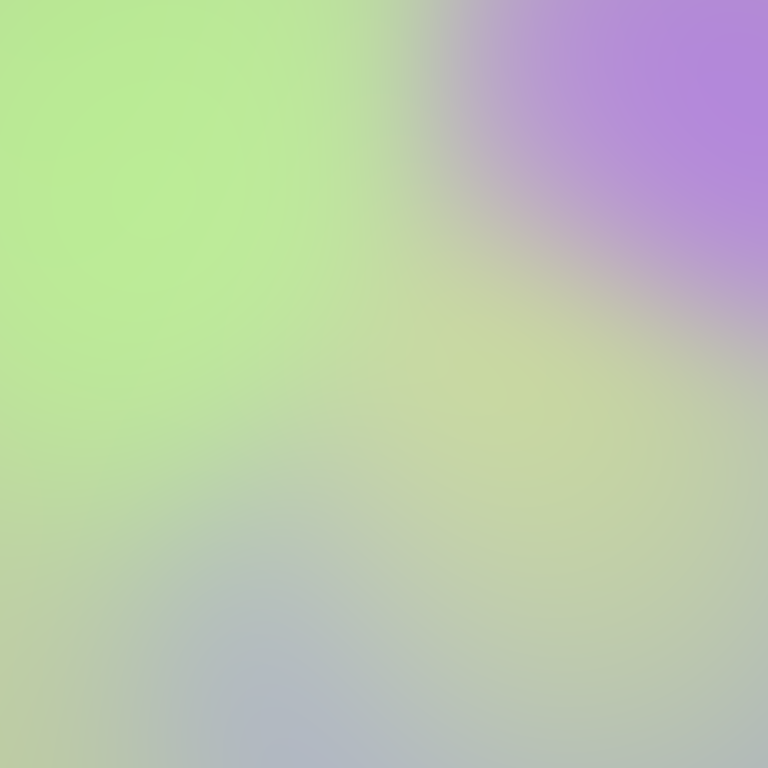
Abstract light effect, smooth gradient from soft green to gentle purple, calm atmosphere, diffuse light, no room, no furniture, no objects.